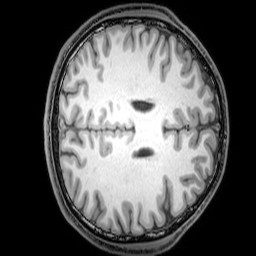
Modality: T1w
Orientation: axial
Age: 24
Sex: male
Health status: healthy
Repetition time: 0.081 s
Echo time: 0.037 s